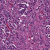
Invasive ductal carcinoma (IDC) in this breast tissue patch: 1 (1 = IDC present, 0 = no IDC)